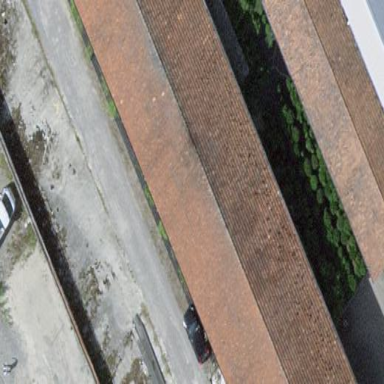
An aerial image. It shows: Warehouse building.